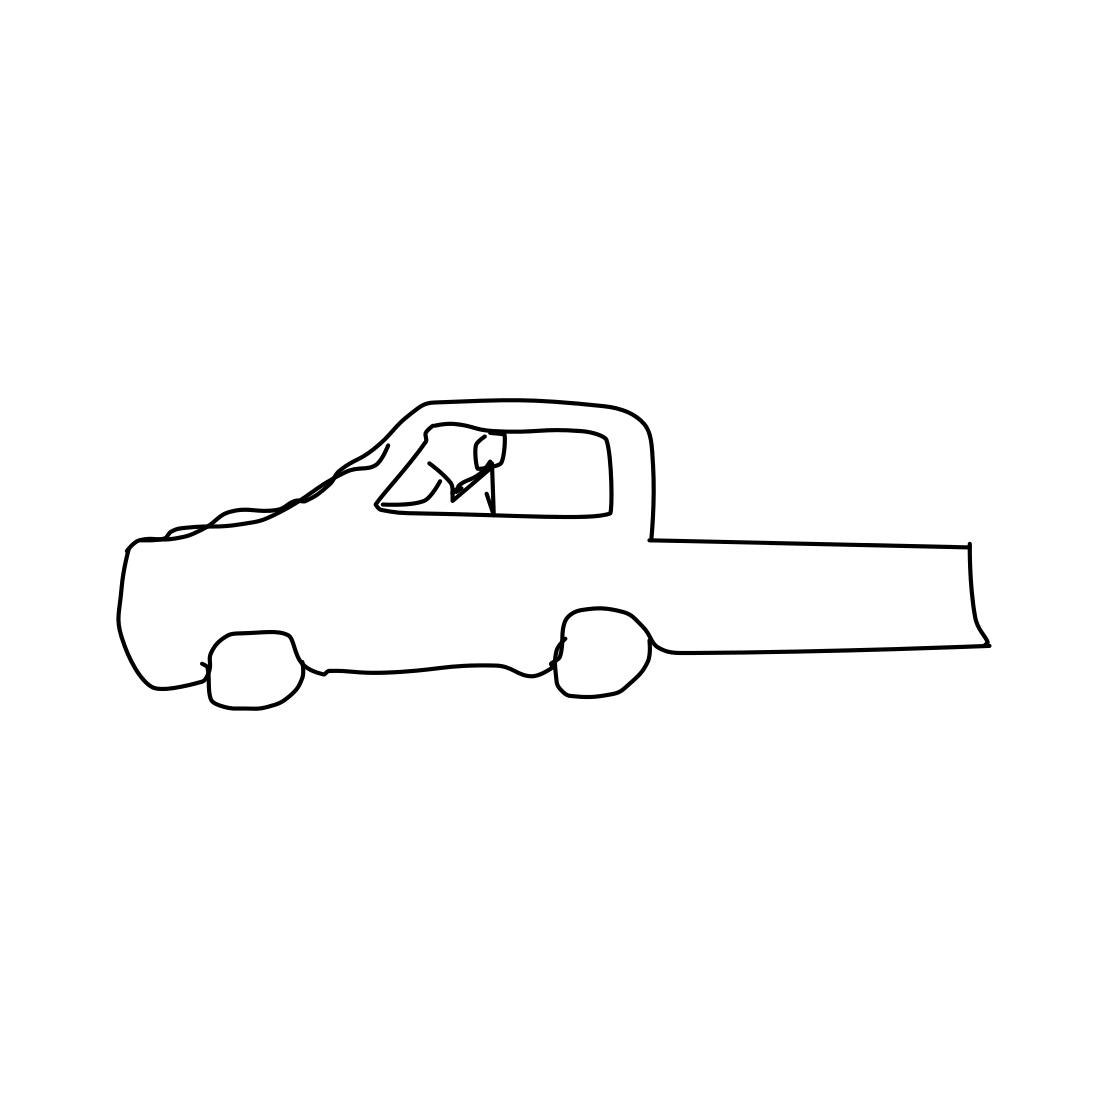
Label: pickup truck